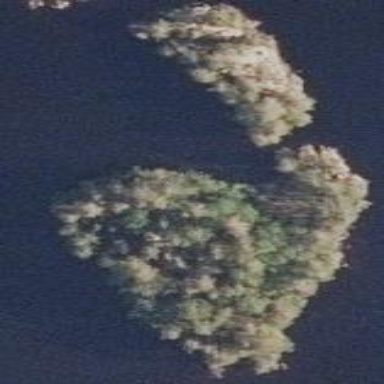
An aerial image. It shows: Islet covered with needle-leaved woodland.